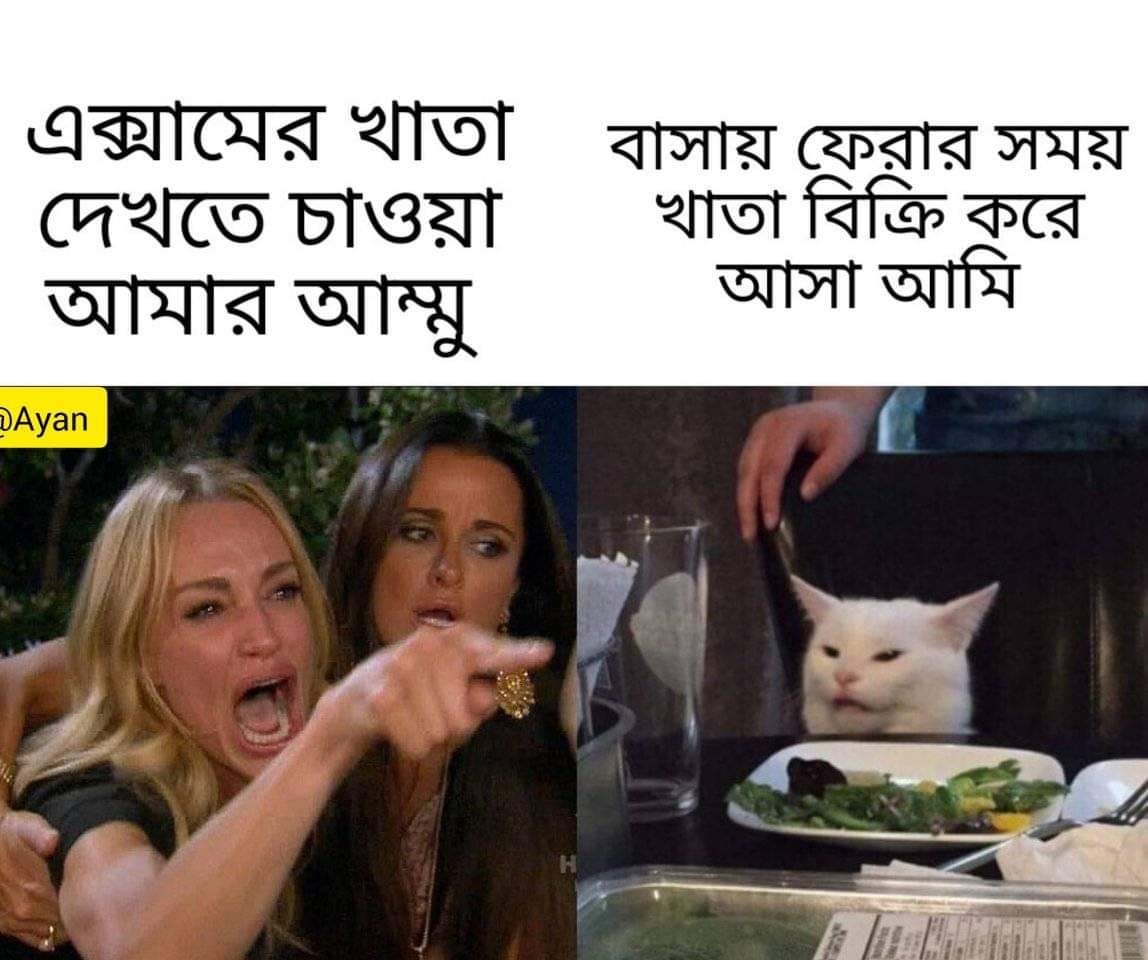
Caption: এক্সামের খাতা দেখতে চাওয়া আমার আম্মু     বাসায় ফেরার সময় খাতা বিক্রি করে আসা আমি
Label: non-hate